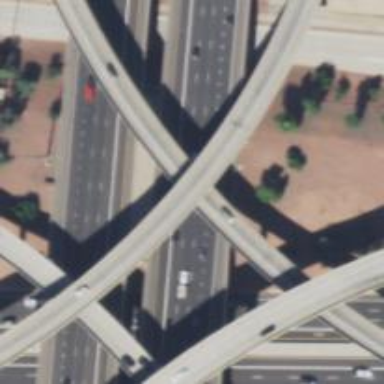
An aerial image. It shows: Motorway bridge with asphalt surface.